Fundus camera: zeiss
Shooting center: midpoint
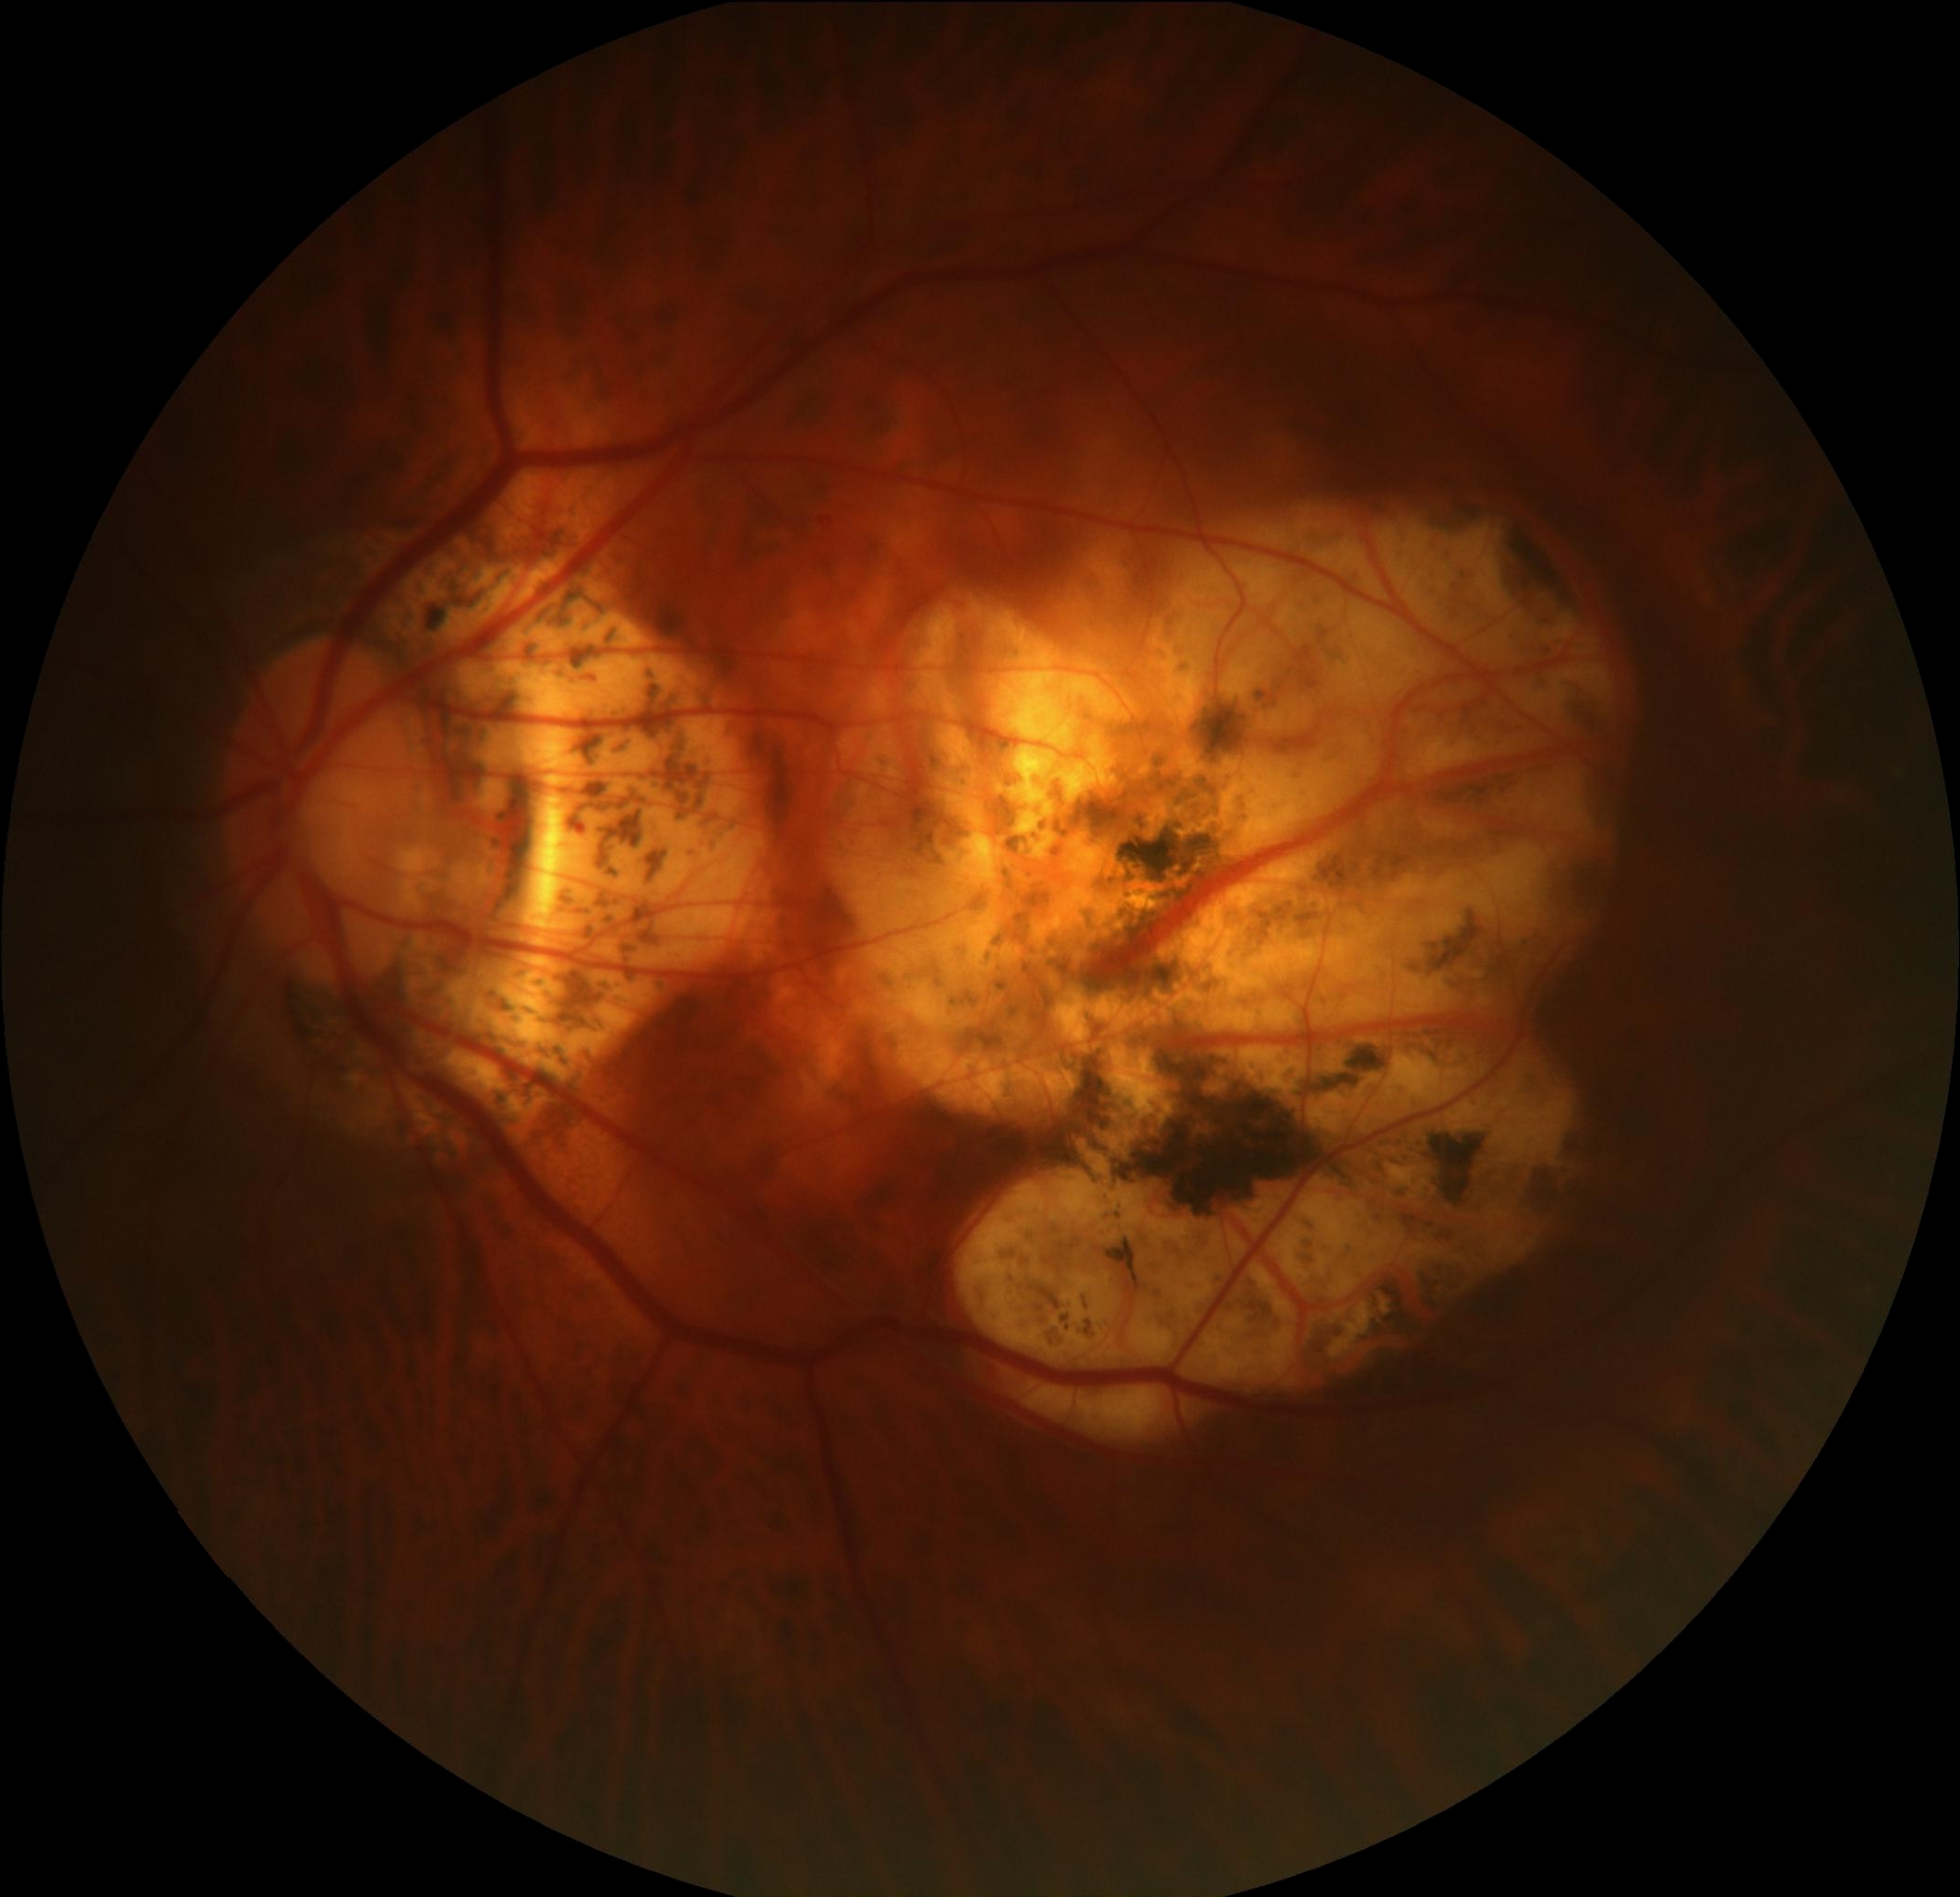
Pathologic myopia: yes
Patchy retinal atrophy: present
Retinal detachment: absent